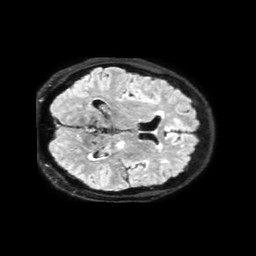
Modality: FLAIR
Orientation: axial
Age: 64
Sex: female
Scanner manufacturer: philips
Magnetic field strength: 3 T
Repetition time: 4.8 s
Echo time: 0.34 s